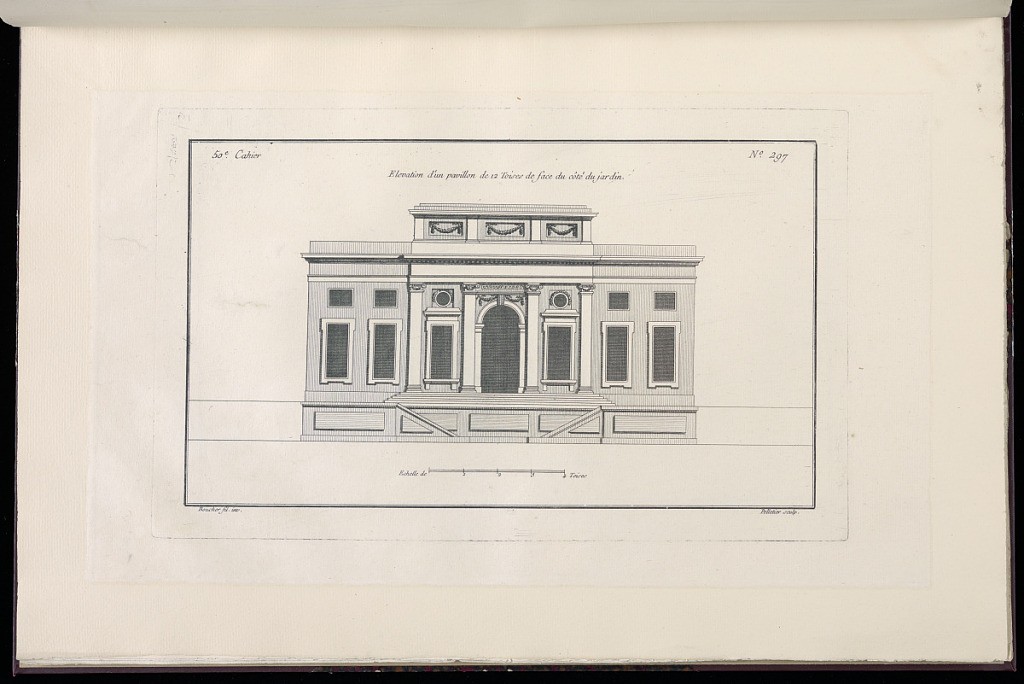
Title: Elevation d'un pavillon de 12 toises de face du côté du jardin
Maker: Juste-François Boucher, French, 1736 – 1782
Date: ca. 1775
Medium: Engraving on off white laid paper
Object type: Print
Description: Elevation of a pavilion with a central, arched doorway, and decorated with carved garlands, wave pattern, and ionic capitals. The pavilion is stated to be 12 toises; 1 toise is the equivalent of about 3.799 square meters. The plate is signed.